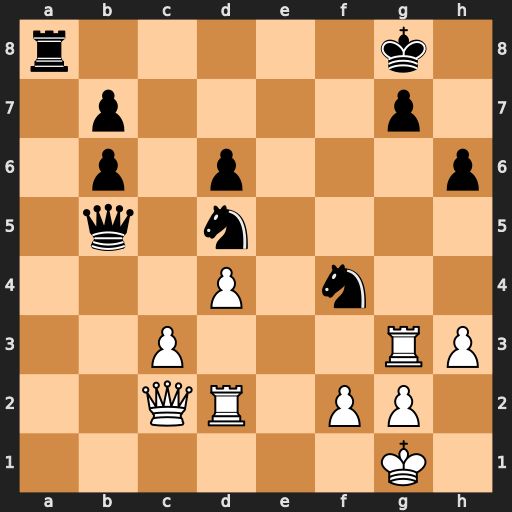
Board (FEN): r5k1/1p4p1/1p1p3p/1q1n4/3P1n2/2P3RP/2QR1PP1/6K1
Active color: w
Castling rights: -
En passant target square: -
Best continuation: c4 Qa5 cxd5